Question: i'm trying to add a trend line (linear mean) to a plot. I want to have one mean trend line for 11 seperate lines in one plot. My plot looks like that:

Now i want to have one (1) mean trend for the coloured lines . The two grey lines are max and min values, that shell not be considered when forming the mean trend line. Only trend line for the coloured lines. My data looks like that:
'''
jahr beob werex_00 werex_11 werex_22 werex_33 werex_44 werex_55 werex_66 werex_77 werex_88 werex_99 Min Max
1961 NA NA NA NA NA NA NA NA NA NA NA -18,6304 61,1809
1962 NA NA NA NA NA NA NA NA NA NA NA -11,9439 87,5546
1963 NA NA NA NA NA NA NA NA NA NA NA -15,5266 82,2700
1964 NA NA NA NA NA NA NA NA NA NA NA -40,0319 85,2906
1965 NA NA NA NA NA NA NA NA NA NA NA -34,3038 94,9024
1966 -3,8771 8,3257 24,8513 13,5184 21,0853 15,6732 1,8496 -8,4903 2,1629 8,2024 16,1356 -31,3819 92,7969
1967 -9,4982 11,3976 23,0892 13,9196 16,8335 17,2100 2,9570 -10,1167 3,9671 7,2876 10,6471 -7,5067 110,6196
1968 -11,2913 11,4993 18,3050 8,0152 13,9073 16,8016 4,7250 -12,9246 2,6713 5,4357 3,5107 -51,2107 138,7448
1969 2,6362 9,1087 19,9564 6,0345 3,8747 11,6780 2,5116 -13,4089 4,3353 0,3998 3,1798 -30,3322 42,1300
1970 6,6531 2,0238 20,5422 2,3972 0,4017 11,1036 5,0465 -10,2958 8,3485 -2,1658 4,6128 -11,5068 44,3986
1971 -1,7923 3,0214 18,7542 2,5401 -2,5444 8,3054 1,8535 -10,1233 8,3663 2,0204 1,9454 -22,3762 95,3033
1972 -1,1383 0,1923 21,6838 -1,2288 -4,1658 4,4113 2,5008 -7,6908 9,6488 2,3338 0,7093 -29,0978 31,1931
1973 -3,9827 2,7288 19,6430 -0,1119 -3,9149 3,1060 -3,5426 -5,1332 3,9206 1,2295 -6,9931 -30,3709 44,2175
1974 -5,6800 -0,2600 13,2311 1,2855 -11,7234 -8,2399 -5,7620 -4,3448 8,3248 -0,5500 -5,6376 -44,4719 143,3977
1975 -0,6020 4,4594 13,4312 1,8103 -11,7964 -11,2020 -2,9454 -0,8192 6,8733 -1,6069 -7,5460 -27,5719 46,5896
1976 9,0707 4,0255 12,8539 0,5613 -9,0911 -14,6242 -2,0957 0,3028 4,2881 -4,2491 -1,5111 -36,0912 22,2878
1977 6,2822 7,5568 3,2908 1,3875 -9,0588 -14,0812 -2,3505 2,0262 2,7041 -1,6706 2,6180 -13,8766 99,9908
1978 8,9476 11,4753 -0,1546 0,4597 -7,2769 -9,6268 -0,7031 1,2291 -0,2699 -2,7092 3,2059 -19,4729 79,3319
1979 8,9790 6,8742 -3,7599 -1,0170 -4,2174 -11,7519 -2,6872 4,4382 0,2518 -3,8938 4,6531 -39,0920 78,4498
1980 -0,7982 5,3090 -7,1990 0,3482 0,7074 -3,8802 -1,6347 5,7365 -2,5424 -4,5144 4,2867 -43,8048 95,6593
'''
.....
now i plottet the date after using melt() for ggplot.
Melting transforms data to:
'''
Jahr Projektion value
1961 beob NA
1962 beob NA
1963 beob NA
1964 beob NA
1965 beob NA
1966 beob -3,877072807
1967 beob -9,498158353
1968 beob -11,29127163
1969 beob 2,636225556
... ... ...
1961 werex_00 NA
1962 werex_00 NA
1963 werex_00 NA
1964 werex_00 NA
1965 werex_00 NA
1966 werex_00 8,32566516
1967 werex_00 11,39762871
1968 werex_00 11,49932052
1969 werex_00 9,108708251
... ... ...
'''
Now i plotted the data (pic above):
'''
Projektionen_Farben<-c("#000000","#00EEEE","#EEAD0E","#006400","#BDB76B","#EE7600","#68228B","#8B0000","#1E90FF","#EE6363","#556B2F","#D6D6D6","#D6D6D6")
GJm11_Grundwasserneubildung_Jahr_norm_druckreif <- melt(GJm11_Grundwasserneubildung_Jahr_norm,na.rm = FALSE, id.vars="jahr")
names(GJm11_Grundwasserneubildung_Jahr_norm_druckreif)<-c("Jahr","Projektion","value")
GJm11_Grundwasserneubildung_Jahr_norm_druckreif$Jahr <- as.numeric(factor(Jahr))
ggplot(GJm11_Grundwasserneubildung_Jahr_norm_druckreif,aes(x=Jahr,y=value,color=Projektion,group=Projektion))+
geom_line(size=0.8) + xlab("Jahr") + ylab("Grundwasserneubildung [mm/a]") +
ggtitle("Grundwasserneubildung") + theme_bw() +
scale_x_continuous(breaks=c(1961,1980,2000,2020,2040,2060,2080,2100)) +
theme(axis.title=element_text(size=15,vjust = 0.3,face="bold"), title=element_text(size=15,vjust = 1.5,face="bold")) +
scale_colour_manual(values = Projektionen_Farben) + coord_cartesian(xlim = c(1961, 2100)) +
geom_ribbon(data=GJm11_Grundwasserneubildung_Jahr_norm,aes(x=jahr,ymin=Min,ymax=Max),inherit.aes=FALSE,alpha=0.1,color="grey30")
'''
So how can i get the mean trend line for the coloured lines?
Also i wolud like to know, if there is a way to add mean trend lines for certain time periods like <PHONE>, 2021-2050 and 2071-2100 as well, just to compare trend for this time periods?
Hope somebody can give me a hint.
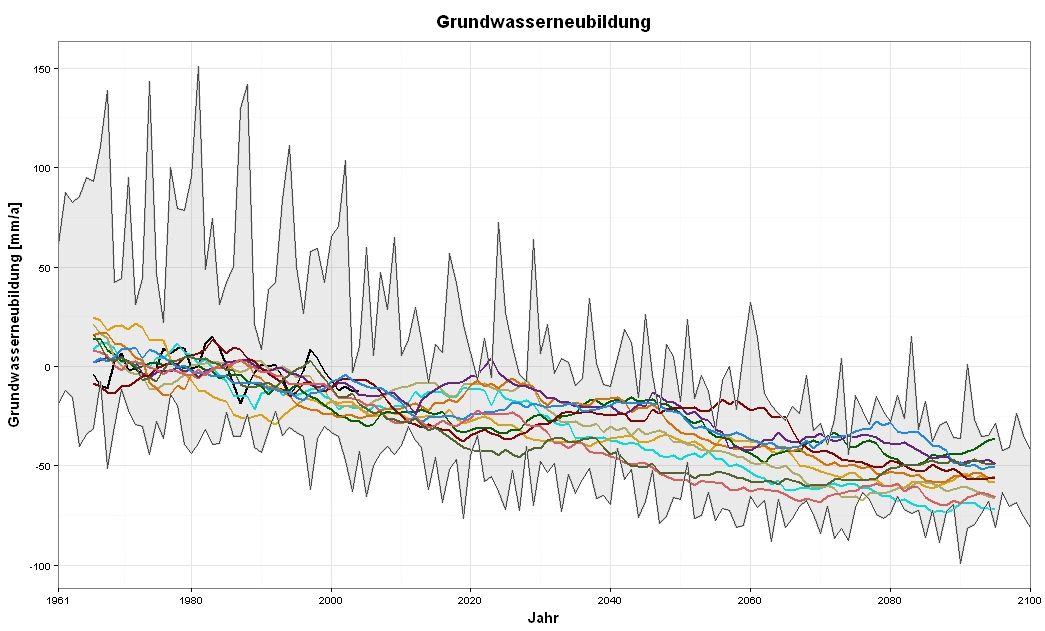
Answer: If you want to add a trend line I would consider to not plot them on top of the actual data, because you might not be able to see it. Instead, I would just add a <URL>:
'''
+ stat_smooth( aes( y = value, x = jahr), inherit.aes = FALSE )
'''
If you want to color different time periods you could do something like:
'''
GJm11_Grundwasserneubildung_Jahr_norm_druckreif$decade <- as.factor( trunc((GJm11_Grundwasserneubildung_Jahr_norm_druckreif$Jahr -1900) / 10, digits=0) )
'''
and add
'''
+ stat_smooth( aes( y = value, x = jahr, color= decade), inherit.aes = FALSE )
'''
instead to your plot.